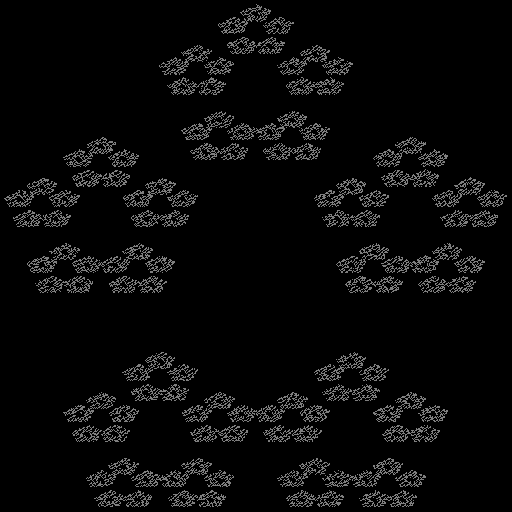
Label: sierpinski_pentagon